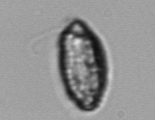
Label: Katodinium_or_Torodinium